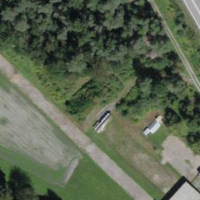
EUNIS habitat code: 41
Species observed at this site:
Humulus lupulus